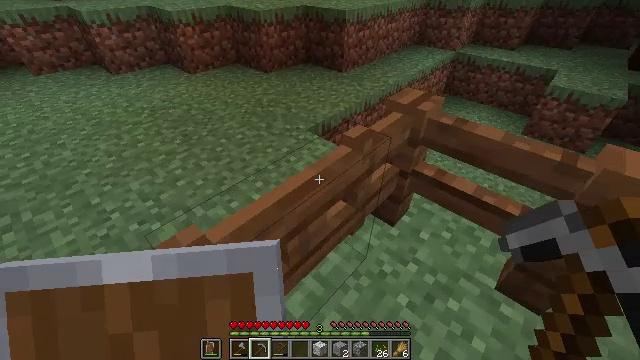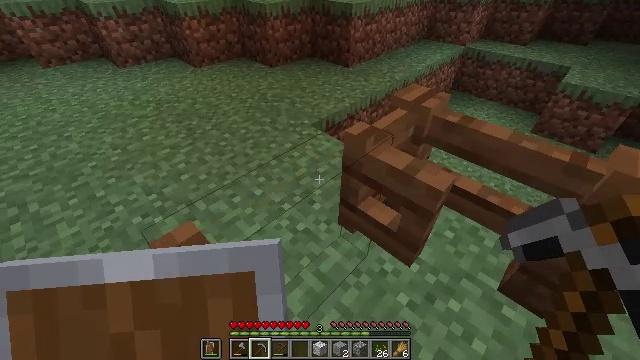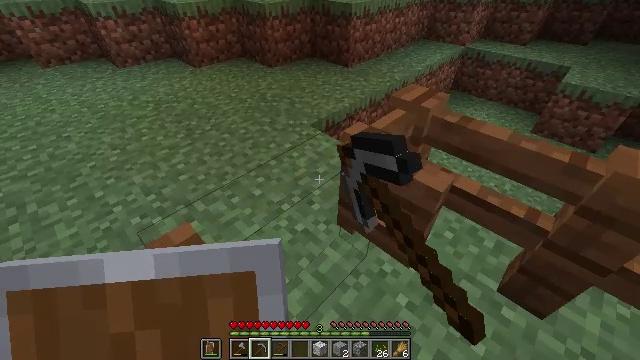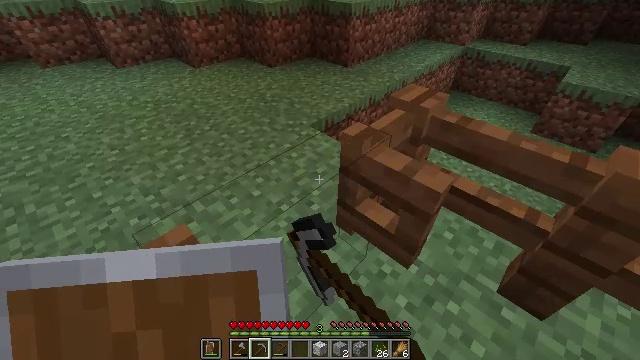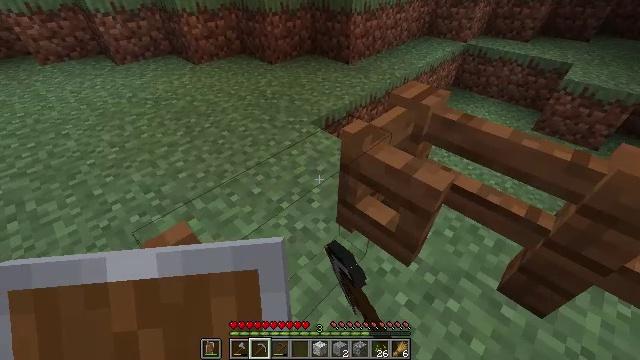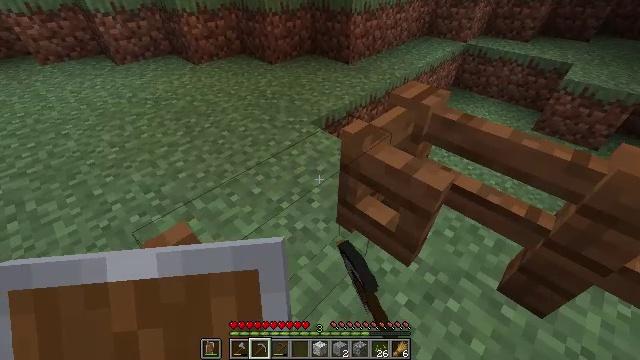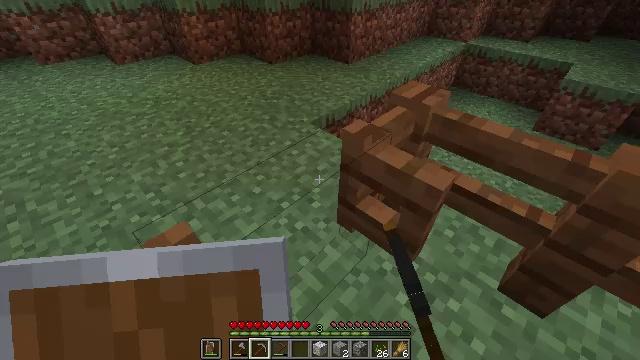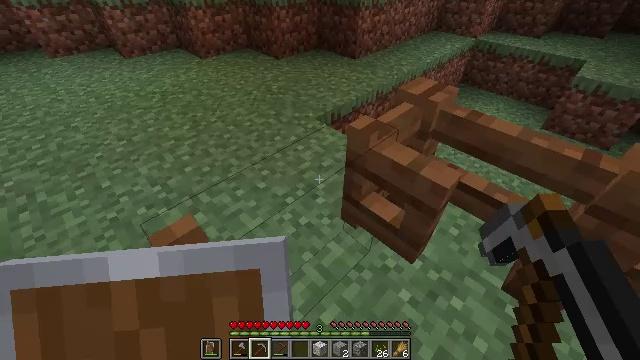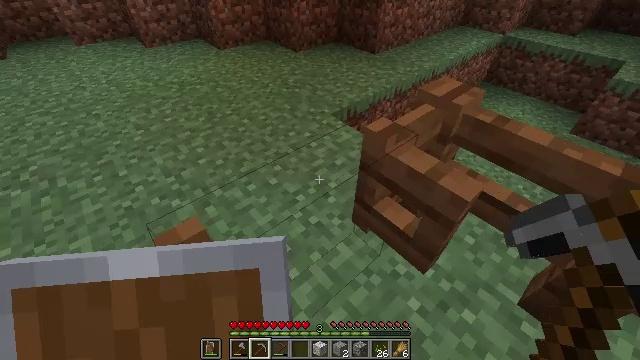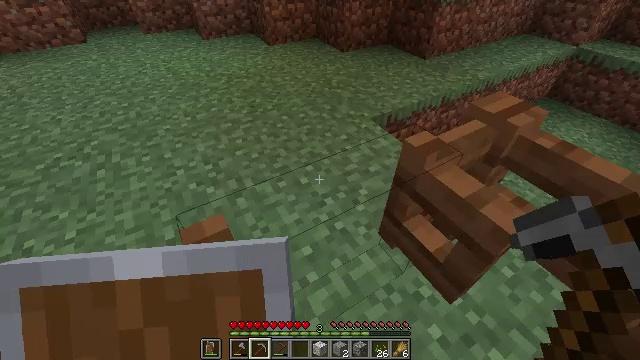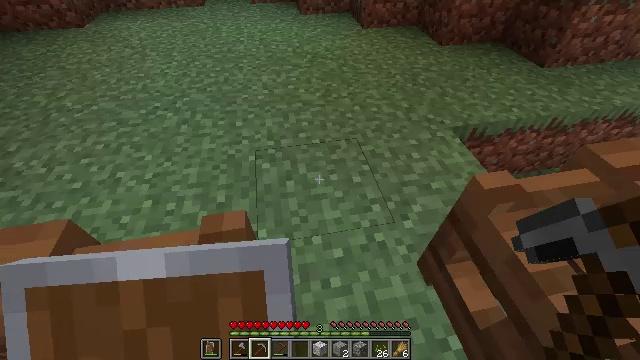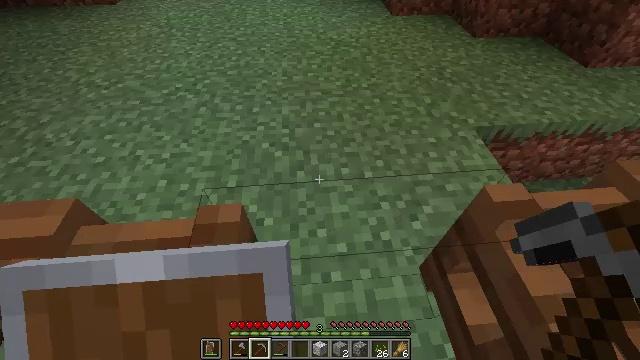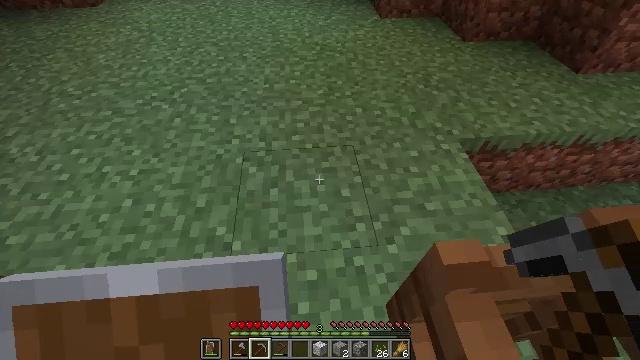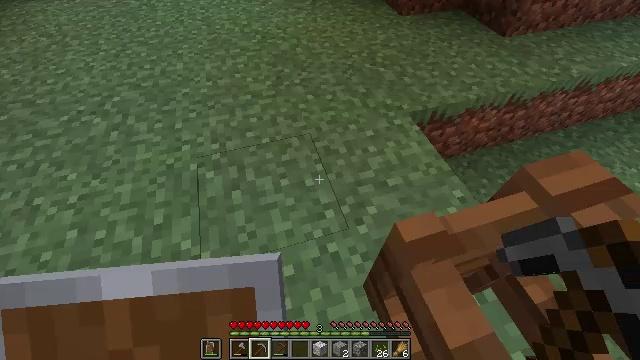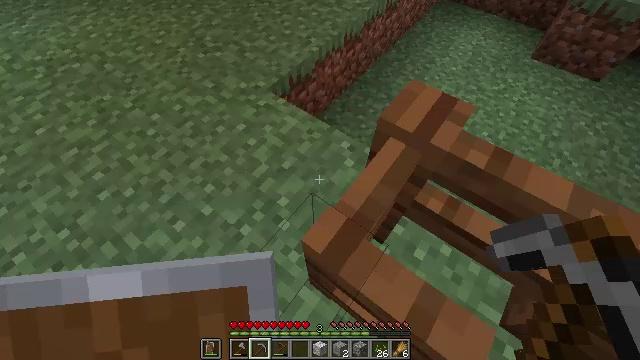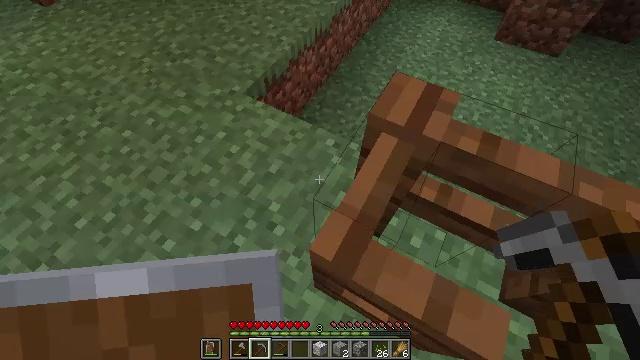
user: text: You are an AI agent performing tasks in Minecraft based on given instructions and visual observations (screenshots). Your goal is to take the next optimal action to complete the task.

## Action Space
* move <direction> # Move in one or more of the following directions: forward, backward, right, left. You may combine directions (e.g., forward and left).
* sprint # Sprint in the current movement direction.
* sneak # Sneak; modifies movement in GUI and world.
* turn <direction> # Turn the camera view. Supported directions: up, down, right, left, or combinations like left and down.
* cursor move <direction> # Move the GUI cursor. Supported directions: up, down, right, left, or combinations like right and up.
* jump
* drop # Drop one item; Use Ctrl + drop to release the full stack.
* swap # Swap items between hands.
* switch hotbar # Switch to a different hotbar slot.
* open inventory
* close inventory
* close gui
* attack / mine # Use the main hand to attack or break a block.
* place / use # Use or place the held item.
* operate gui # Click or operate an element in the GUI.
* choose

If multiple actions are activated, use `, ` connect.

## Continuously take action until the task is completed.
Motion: motion action
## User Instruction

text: Clear the sweet berry bush to collect the sweet berries.
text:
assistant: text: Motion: turn left and down, use / place
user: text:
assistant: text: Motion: use / place
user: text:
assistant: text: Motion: use / place
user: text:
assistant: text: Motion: no_op
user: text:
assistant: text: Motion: no_op
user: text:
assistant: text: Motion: no_op
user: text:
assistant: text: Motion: turn left
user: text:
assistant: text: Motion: move forward, turn left and down
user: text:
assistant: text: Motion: move forward, turn left
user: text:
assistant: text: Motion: move forward, turn left and down
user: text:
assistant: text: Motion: move forward and move right, turn left and down
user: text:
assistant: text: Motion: move forward and move right
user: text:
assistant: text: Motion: move forward and move right, turn right and down
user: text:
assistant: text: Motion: move forward and move right, turn right and down
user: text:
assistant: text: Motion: move forward, turn right
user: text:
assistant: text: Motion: move forward, turn right and down
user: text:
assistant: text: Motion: turn right and down
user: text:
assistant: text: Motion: turn right and down
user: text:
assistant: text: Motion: turn right and down
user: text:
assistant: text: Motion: turn right
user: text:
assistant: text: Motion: turn right
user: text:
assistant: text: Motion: turn right, switch to hotbar 1
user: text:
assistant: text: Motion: turn right, switch to hotbar 1
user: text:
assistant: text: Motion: turn right
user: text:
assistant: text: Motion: turn right and up
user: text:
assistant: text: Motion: turn up
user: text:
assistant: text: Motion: no_op
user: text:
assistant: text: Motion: no_op
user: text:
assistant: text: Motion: no_op
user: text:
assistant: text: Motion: no_op